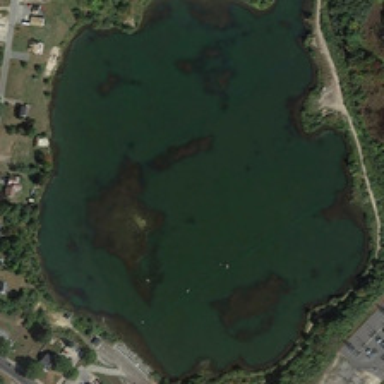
There is a huge lake in the middle of the land .